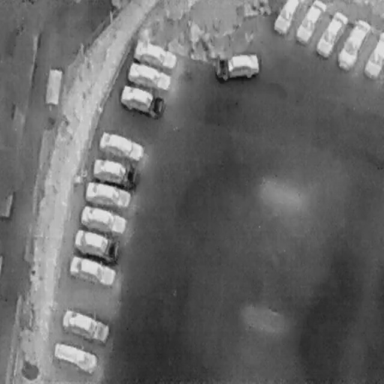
There are 17 Cars in the infrared image.